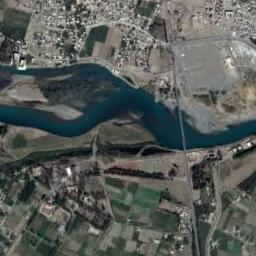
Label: river